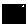
Label: hexagon